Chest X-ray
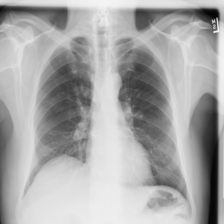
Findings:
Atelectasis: positive
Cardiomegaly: negative
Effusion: negative
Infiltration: negative
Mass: negative
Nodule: negative
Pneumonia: negative
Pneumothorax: negative
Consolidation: negative
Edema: negative
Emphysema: negative
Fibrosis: positive
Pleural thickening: negative
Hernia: negative